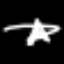
Label: The Eiffel Tower